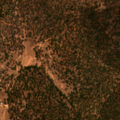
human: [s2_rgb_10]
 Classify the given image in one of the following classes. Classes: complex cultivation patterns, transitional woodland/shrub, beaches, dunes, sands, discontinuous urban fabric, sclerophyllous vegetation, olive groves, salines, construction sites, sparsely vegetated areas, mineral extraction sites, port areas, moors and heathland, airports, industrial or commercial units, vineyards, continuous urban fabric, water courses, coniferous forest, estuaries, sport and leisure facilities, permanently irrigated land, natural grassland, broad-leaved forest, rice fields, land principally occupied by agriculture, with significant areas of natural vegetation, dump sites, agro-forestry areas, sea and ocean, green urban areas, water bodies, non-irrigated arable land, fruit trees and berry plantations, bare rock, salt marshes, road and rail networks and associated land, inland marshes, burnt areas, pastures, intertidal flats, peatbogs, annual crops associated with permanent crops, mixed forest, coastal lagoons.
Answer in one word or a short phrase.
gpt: agro-forestry areas